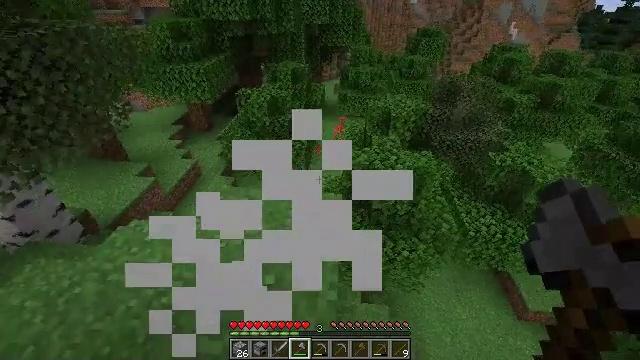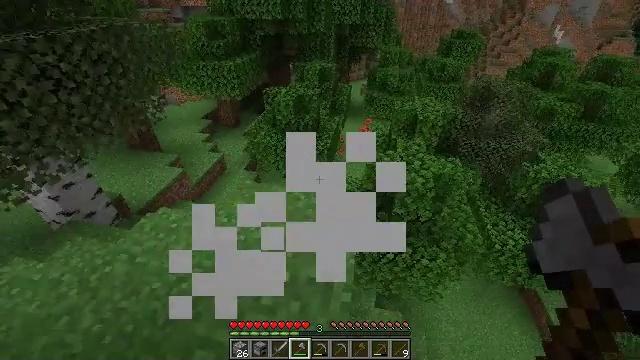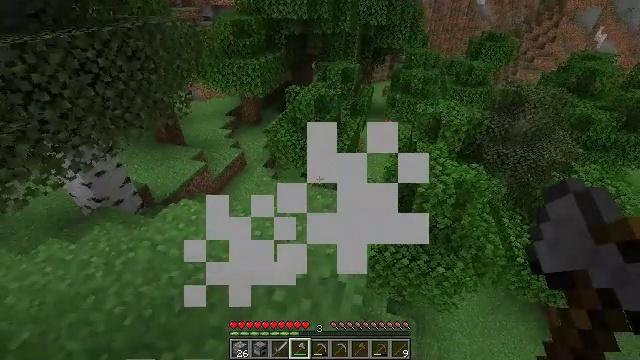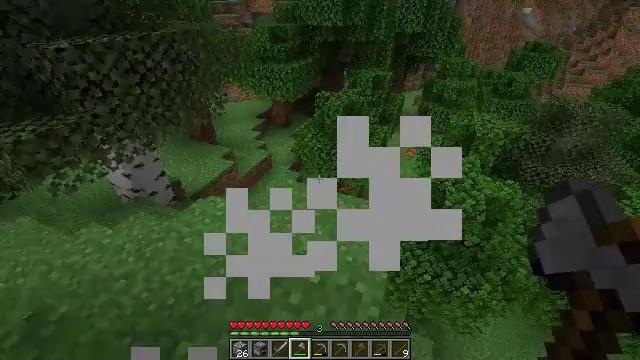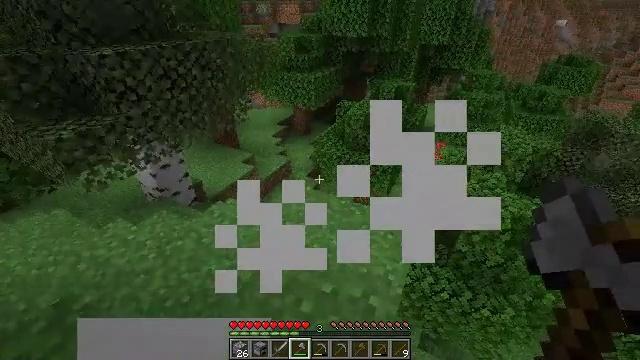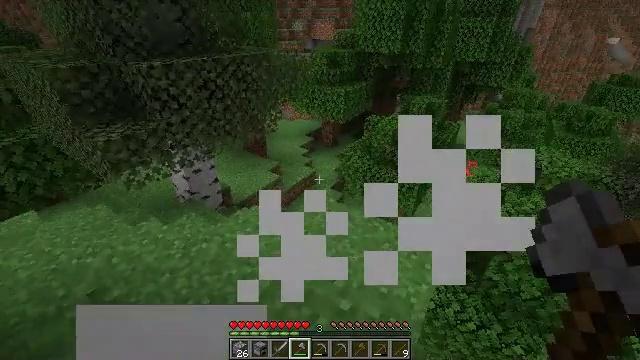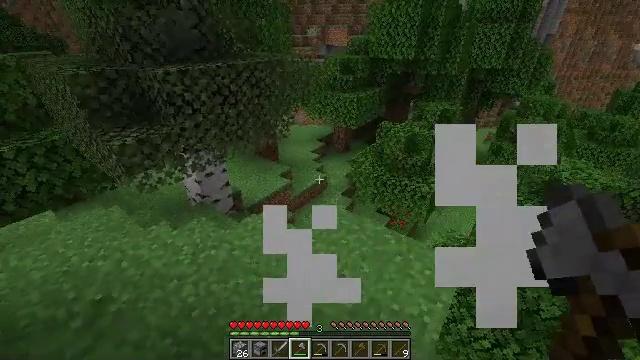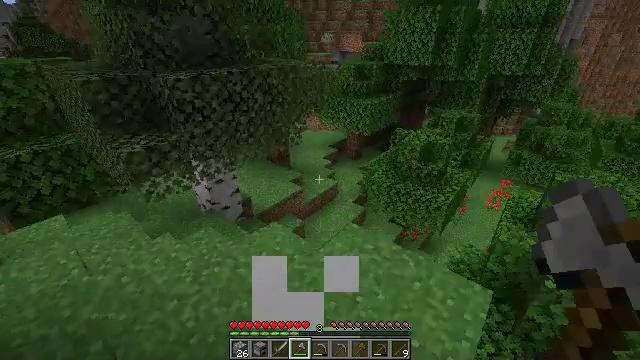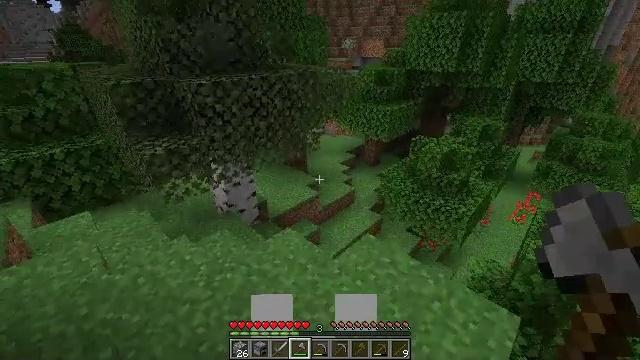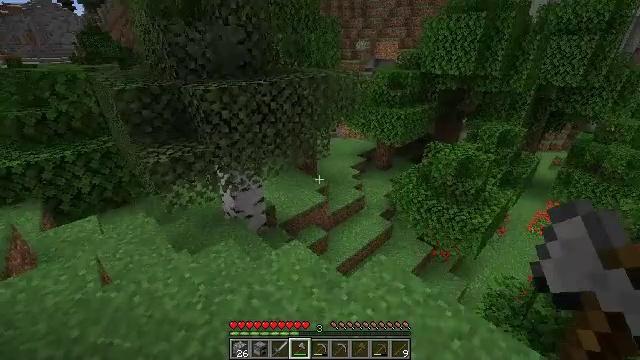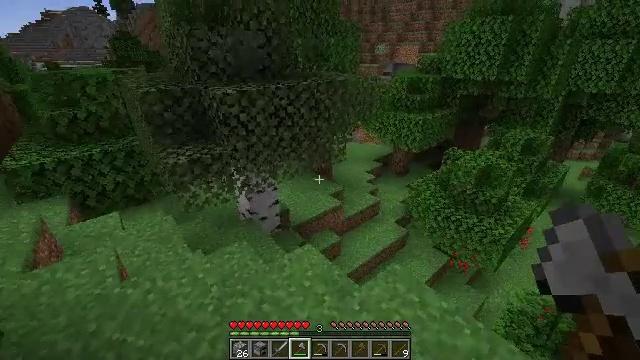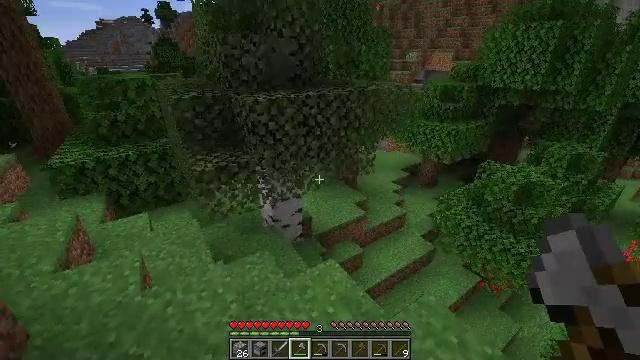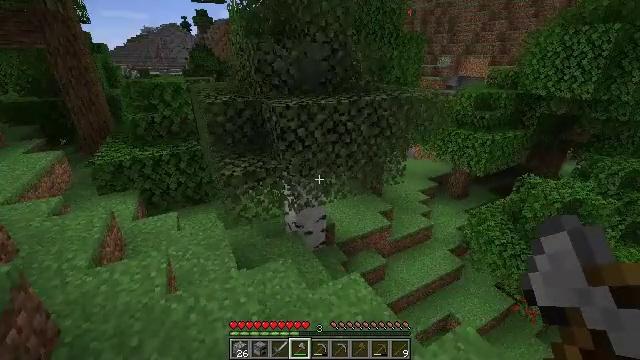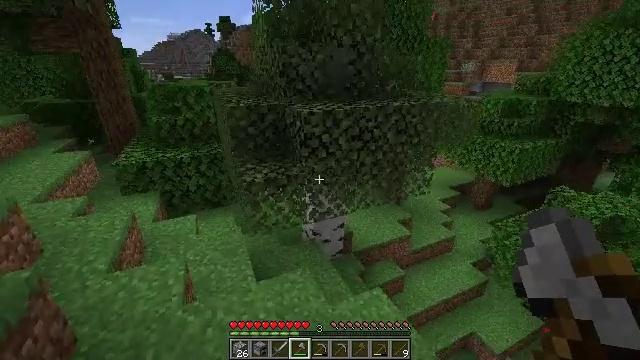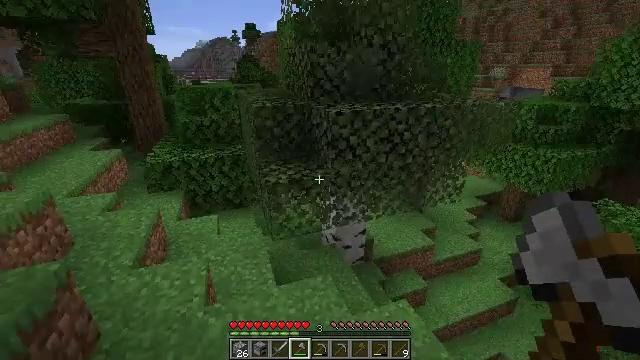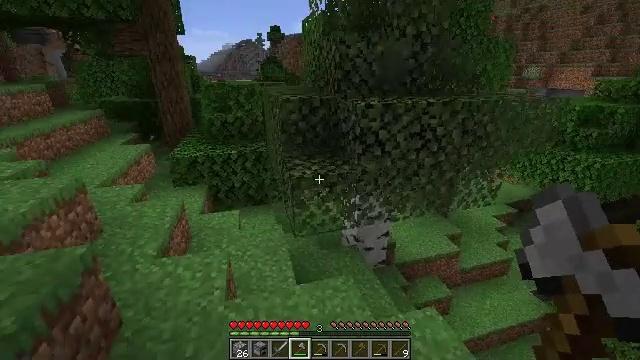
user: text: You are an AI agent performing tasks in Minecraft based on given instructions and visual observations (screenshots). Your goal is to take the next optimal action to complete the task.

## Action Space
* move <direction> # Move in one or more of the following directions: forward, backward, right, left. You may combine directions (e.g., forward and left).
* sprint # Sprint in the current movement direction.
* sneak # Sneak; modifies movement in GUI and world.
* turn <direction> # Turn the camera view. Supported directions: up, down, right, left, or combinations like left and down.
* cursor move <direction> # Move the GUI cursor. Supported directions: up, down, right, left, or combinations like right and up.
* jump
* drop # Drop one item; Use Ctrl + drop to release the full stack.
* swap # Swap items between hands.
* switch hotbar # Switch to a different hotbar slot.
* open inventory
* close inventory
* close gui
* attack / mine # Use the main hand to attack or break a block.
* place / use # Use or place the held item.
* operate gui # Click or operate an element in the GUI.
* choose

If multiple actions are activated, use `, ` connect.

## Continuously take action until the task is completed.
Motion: motion action
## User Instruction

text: Kill aquatic mobs.
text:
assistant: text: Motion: turn left
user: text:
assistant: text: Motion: turn left
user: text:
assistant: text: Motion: turn left and up
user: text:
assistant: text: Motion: turn left and up
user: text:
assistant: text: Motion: move forward, turn left and up
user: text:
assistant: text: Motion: move forward, turn left and up
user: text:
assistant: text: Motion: move forward, turn left and up
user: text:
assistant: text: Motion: move forward, turn left and up
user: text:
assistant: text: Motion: move forward, turn left
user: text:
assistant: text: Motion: move forward and move left, turn left
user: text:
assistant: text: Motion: move forward and move left, turn left and up
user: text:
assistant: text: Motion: move forward and move left, turn left
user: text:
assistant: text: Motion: move forward and move left, turn left
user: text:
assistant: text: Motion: move forward and move left, turn left
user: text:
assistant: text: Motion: move forward and move left, turn left
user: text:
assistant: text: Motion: move forward and move left, turn left
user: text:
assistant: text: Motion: move forward and move left, turn left
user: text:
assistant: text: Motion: move forward and move left, turn left
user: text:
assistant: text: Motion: move forward and move left, turn left and up
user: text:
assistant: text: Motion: move forward and move left, turn left and up
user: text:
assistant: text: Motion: move forward and move left, turn left
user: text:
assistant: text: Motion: move forward and move left
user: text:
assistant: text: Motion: move forward and move left
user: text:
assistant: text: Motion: move forward and move left
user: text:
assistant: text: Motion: move forward
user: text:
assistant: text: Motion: move forward
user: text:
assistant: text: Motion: move forward
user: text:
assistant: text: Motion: move forward
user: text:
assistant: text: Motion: move forward
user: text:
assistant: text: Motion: move forward